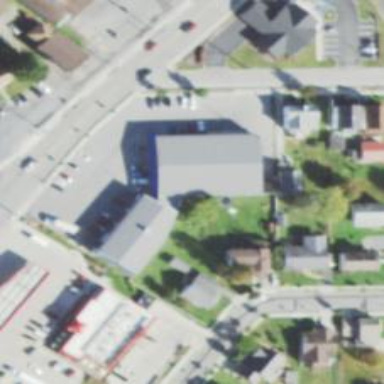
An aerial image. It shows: Ambulance station for emergencies.